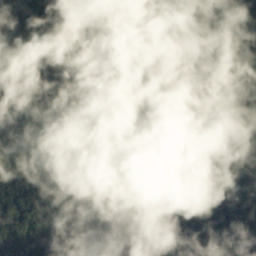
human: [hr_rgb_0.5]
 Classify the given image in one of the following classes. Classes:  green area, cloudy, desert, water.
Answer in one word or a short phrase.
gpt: cloudy